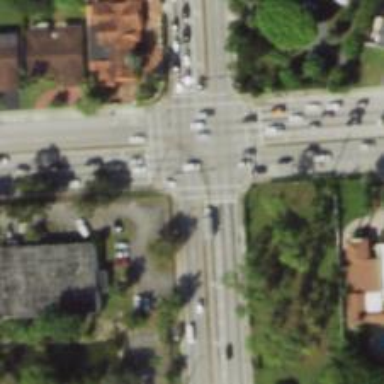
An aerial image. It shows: Crossing on the road with line markings.